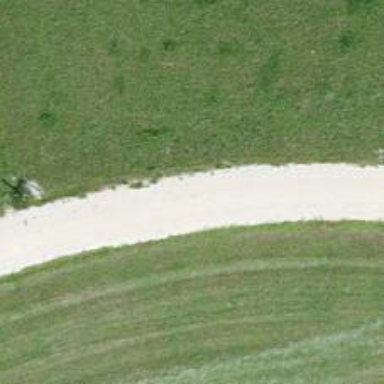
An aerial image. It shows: Unpaved track with grade 3 track type.